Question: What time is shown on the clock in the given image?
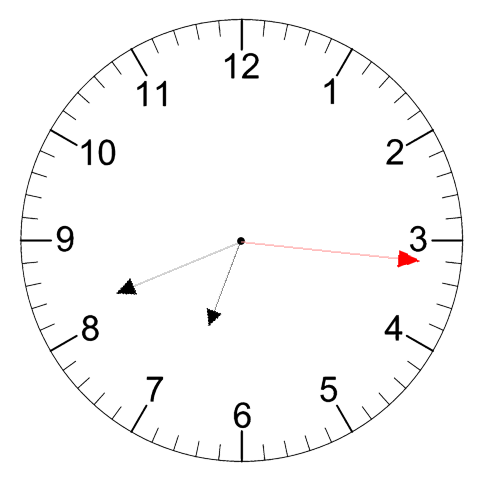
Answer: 06:41:16